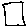
Label: square